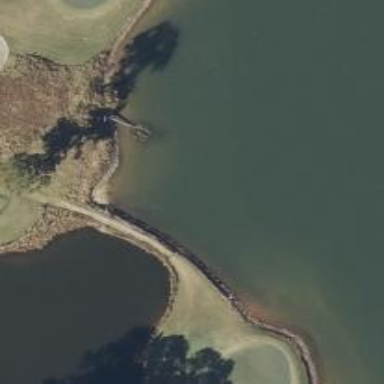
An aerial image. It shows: Golf cartpath that is also road path.